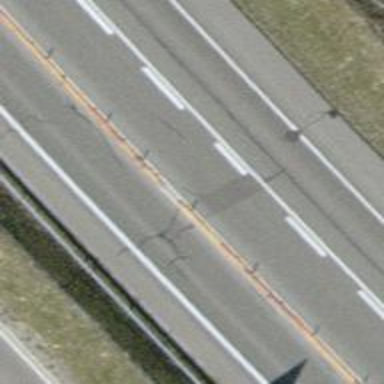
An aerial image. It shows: Asphalt motorway categorized as trunk road.